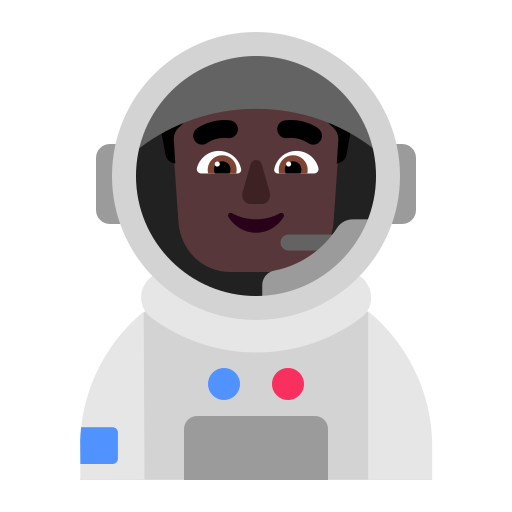
man astronaut flat dark